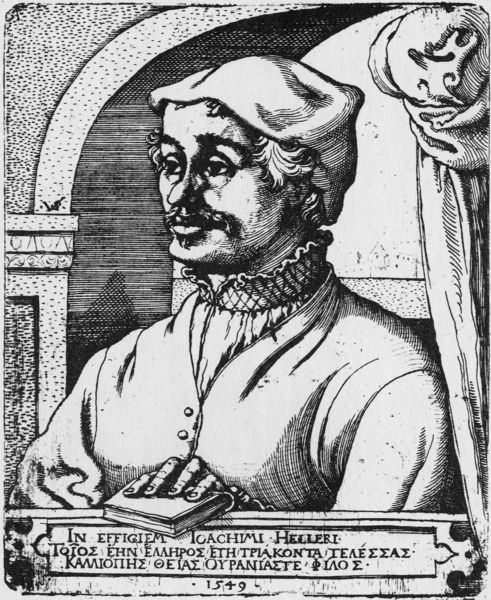
Titel: Bildnis des Joachim Heller (Astronom von Nürnberg)
Künstler: Virgil Solis
Institution: (Seriendruck)
Schlagwörter: hand, kopf, mann, weiß, fenster, finger, haar, hut, mund, nase, profil, schwarz, zeichnung, blick, haube, bart, hemd, kappe, mütze, schnurrbart, architektur, augen, barock, bibel, falten, gesicht, knoten, kragen, mensch, rahmen, bildnis, halskrause, portrait, porträt, vorhang, haare, mantel, person, kinn, kopfbedeckung, holzschnitt, schrift, bogen, grafik, graphik, schriftzug, rundbogen, inschrift, deutsch, faltenwurf, dreiviertelansicht, knöpfe, buch, torbogen, links, druck, schnitt, schwarz-weiß, schraffur, radierung, stich, text, proträt, halbprofil, griechisch, mittelalter, gelehrter, kupferstich, latein, lateinisch, heller, neuzeit, reformation, joachim, theologe, wanhen, effigies, 16. jahrhundert, ioachimi, 1549, bogen#, joachim heller, porträtz